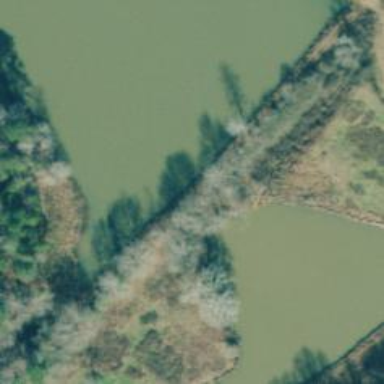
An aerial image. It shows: Reservoir.